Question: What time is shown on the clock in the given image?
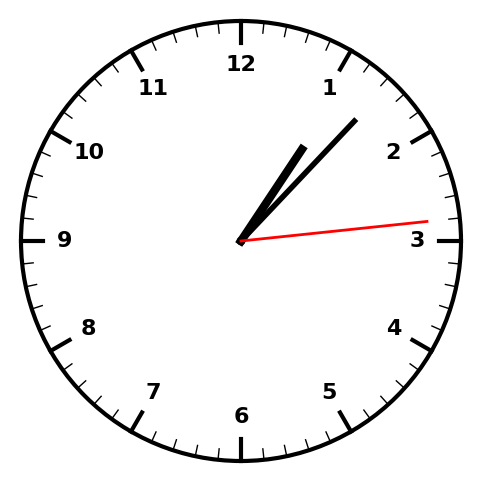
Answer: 01:07:14